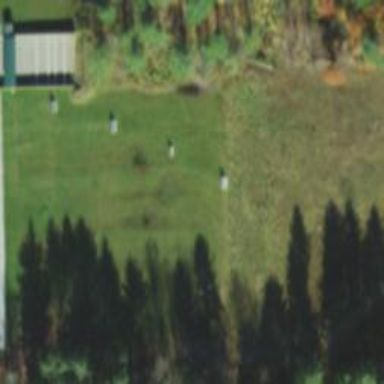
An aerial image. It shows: Shooting sport pitch.